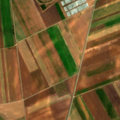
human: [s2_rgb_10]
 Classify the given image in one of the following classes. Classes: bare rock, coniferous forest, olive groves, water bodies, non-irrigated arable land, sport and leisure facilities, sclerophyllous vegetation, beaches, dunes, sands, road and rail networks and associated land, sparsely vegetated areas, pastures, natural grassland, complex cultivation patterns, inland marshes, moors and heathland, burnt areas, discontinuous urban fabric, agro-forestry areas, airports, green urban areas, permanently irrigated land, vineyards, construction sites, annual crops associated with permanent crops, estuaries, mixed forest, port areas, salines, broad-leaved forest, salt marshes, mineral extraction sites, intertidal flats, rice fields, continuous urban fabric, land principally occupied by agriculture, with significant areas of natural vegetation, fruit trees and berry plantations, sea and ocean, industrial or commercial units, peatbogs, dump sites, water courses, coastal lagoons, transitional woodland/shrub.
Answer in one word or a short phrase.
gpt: non-irrigated arable land, complex cultivation patterns